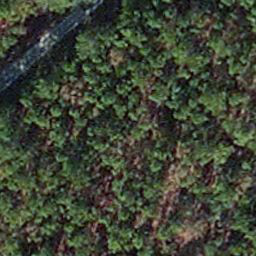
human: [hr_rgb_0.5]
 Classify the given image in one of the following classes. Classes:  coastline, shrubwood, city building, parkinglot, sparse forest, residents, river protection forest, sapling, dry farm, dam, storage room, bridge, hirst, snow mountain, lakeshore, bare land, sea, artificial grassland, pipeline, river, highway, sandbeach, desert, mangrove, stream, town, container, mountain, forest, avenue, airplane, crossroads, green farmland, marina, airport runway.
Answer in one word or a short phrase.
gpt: sapling